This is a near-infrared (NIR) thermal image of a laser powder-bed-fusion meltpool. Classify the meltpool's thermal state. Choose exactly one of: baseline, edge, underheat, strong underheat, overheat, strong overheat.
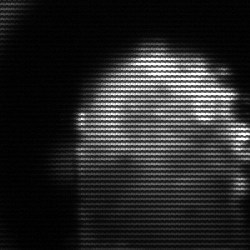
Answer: baseline